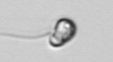
Label: flagellate